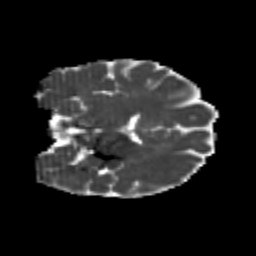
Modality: MD
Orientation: coronal
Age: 25
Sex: female
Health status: healthy
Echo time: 0.074 s